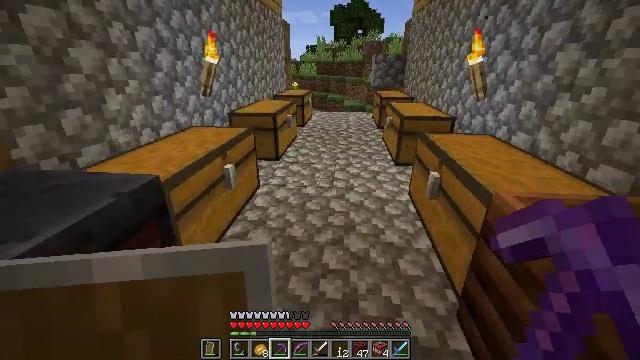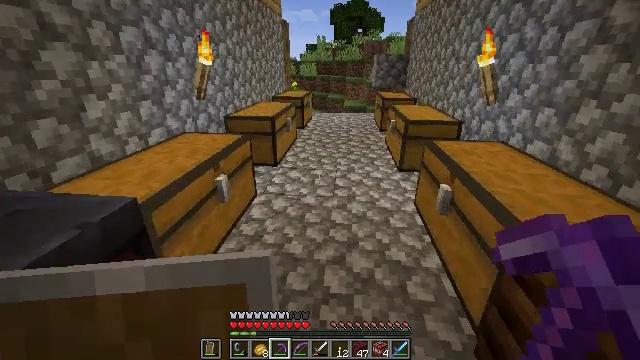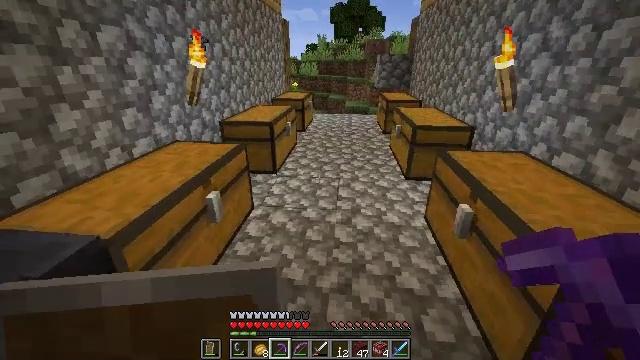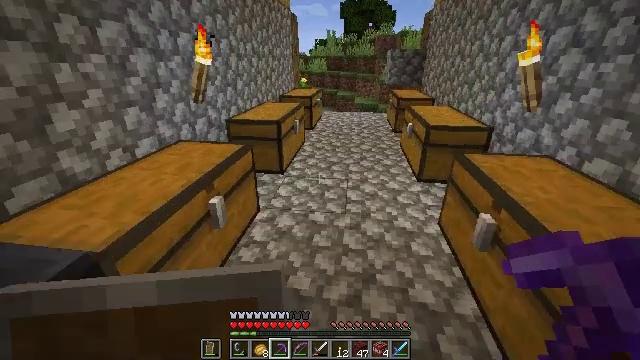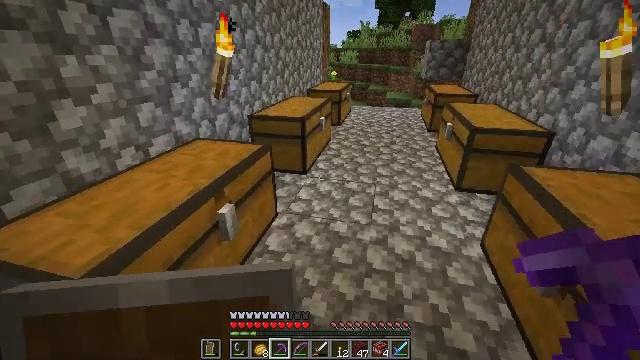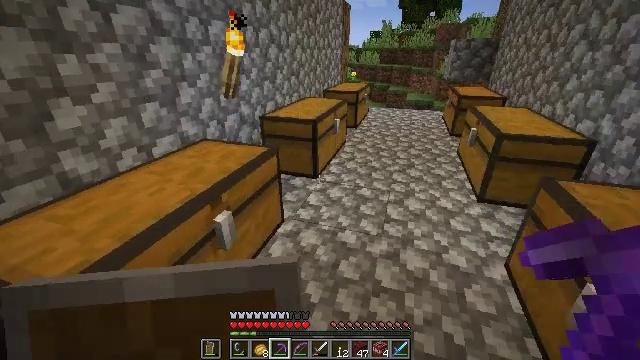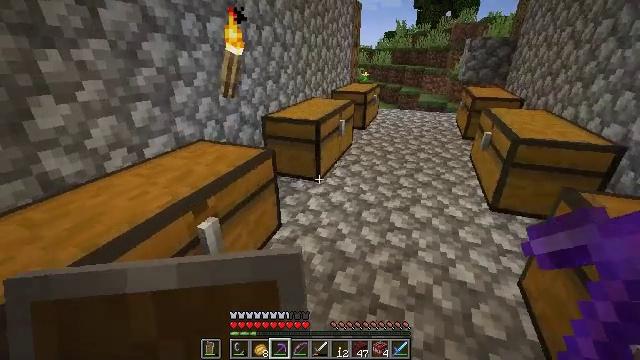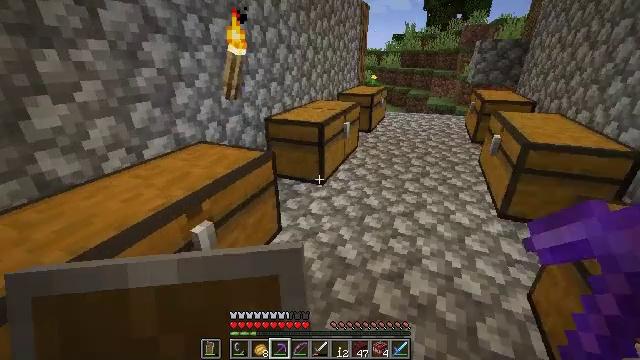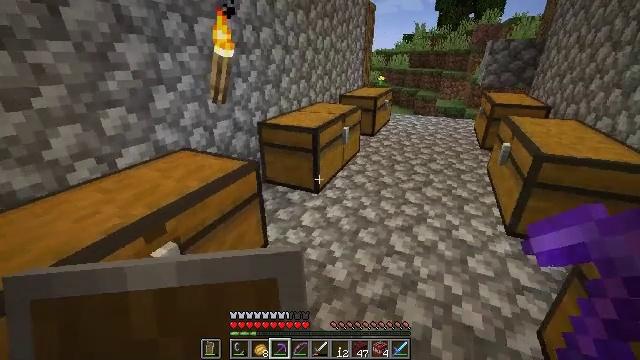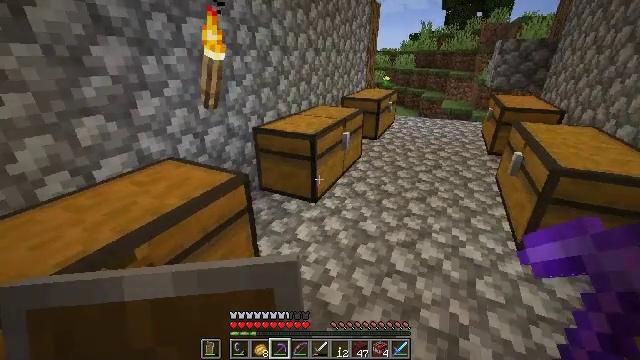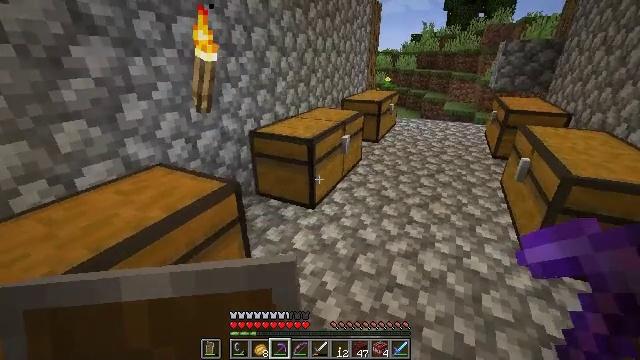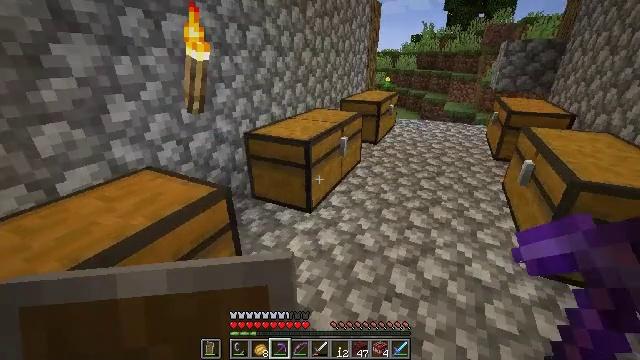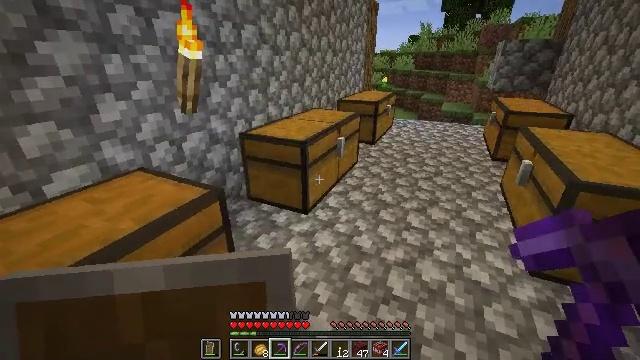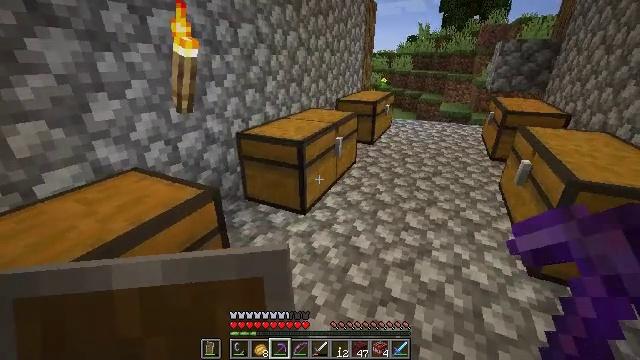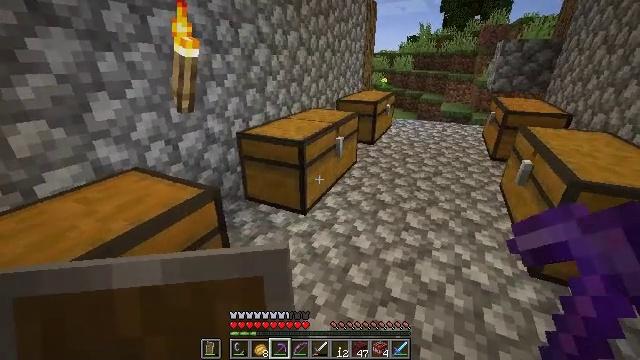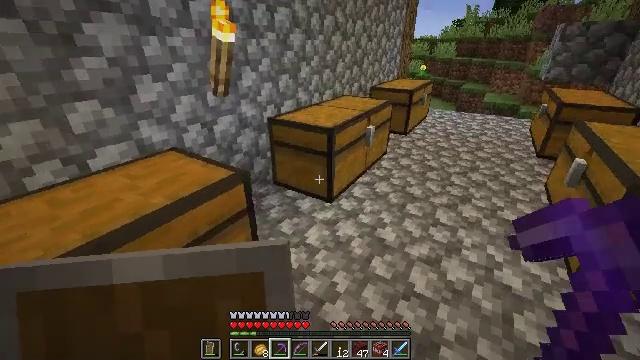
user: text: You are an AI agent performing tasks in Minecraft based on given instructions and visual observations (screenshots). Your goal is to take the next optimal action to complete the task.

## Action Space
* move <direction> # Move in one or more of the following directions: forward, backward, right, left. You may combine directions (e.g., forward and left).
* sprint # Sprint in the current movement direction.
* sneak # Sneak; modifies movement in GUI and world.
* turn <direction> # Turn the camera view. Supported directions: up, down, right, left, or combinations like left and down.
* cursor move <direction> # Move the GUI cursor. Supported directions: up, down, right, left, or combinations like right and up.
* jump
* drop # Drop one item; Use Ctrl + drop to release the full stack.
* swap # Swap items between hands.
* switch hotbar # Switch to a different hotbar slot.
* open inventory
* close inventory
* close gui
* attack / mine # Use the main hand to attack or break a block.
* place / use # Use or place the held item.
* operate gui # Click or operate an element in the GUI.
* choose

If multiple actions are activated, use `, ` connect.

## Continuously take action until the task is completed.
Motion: motion action
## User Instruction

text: Use the crafting table to make a netherite ingot.
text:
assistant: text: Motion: move forward
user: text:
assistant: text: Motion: move forward
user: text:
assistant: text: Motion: move forward, turn left
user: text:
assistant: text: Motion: move forward and move right, turn left and down
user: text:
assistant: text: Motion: move forward and move right, turn left
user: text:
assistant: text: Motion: move forward and move right, turn left
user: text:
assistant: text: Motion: move forward and move right, turn left
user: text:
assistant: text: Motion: move forward, turn left
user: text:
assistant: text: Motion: move forward, turn left
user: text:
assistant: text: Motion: no_op
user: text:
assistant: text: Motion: no_op
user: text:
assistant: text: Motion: no_op
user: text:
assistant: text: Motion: no_op
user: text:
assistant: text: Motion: no_op
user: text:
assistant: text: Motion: turn left and down
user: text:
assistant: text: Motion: turn left and down
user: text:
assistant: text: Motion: turn left and down
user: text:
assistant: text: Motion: turn left and down
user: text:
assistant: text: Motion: turn left
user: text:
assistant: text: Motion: use / place
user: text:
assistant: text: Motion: use / place
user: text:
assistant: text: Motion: use / place
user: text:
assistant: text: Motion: no_op
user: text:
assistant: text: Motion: no_op
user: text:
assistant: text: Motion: no_op
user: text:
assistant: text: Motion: no_op
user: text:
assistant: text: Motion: no_op
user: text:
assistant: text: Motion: no_op
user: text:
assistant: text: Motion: sneak
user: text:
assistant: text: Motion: sneak